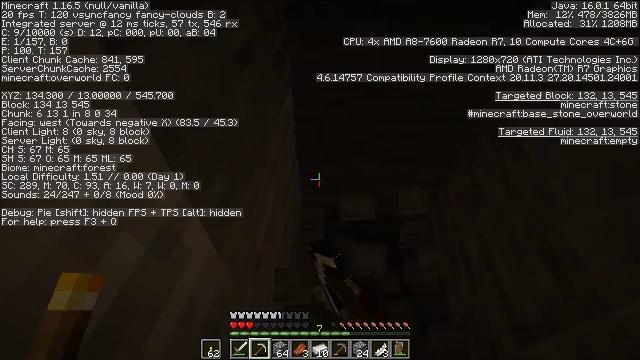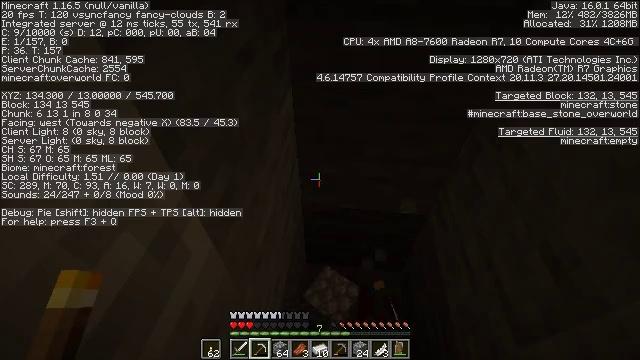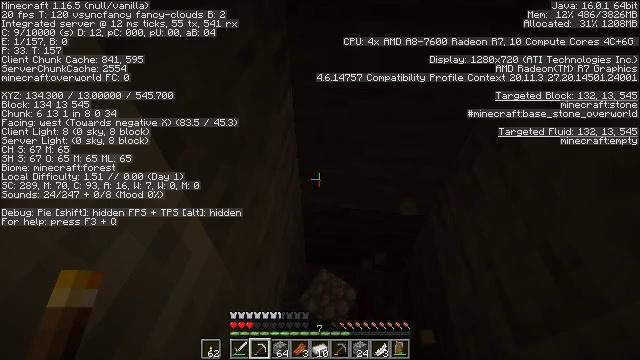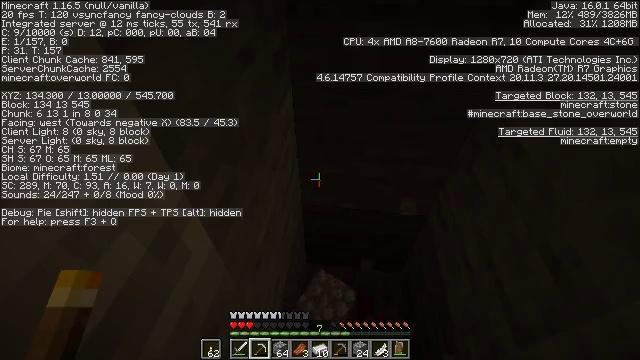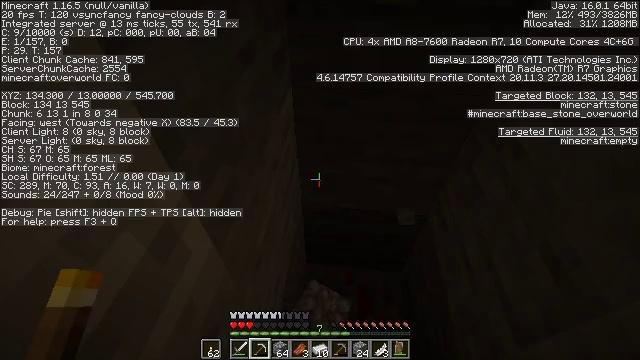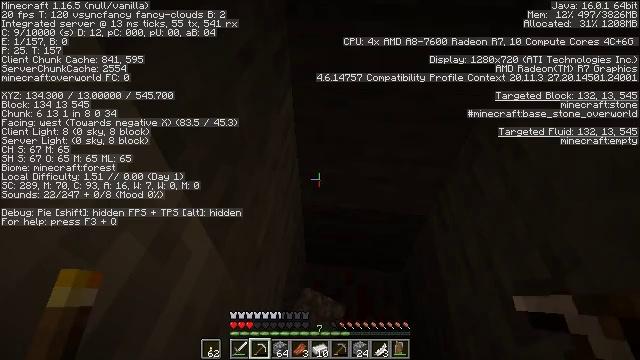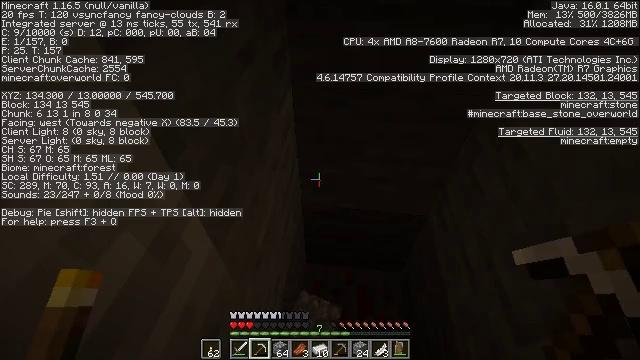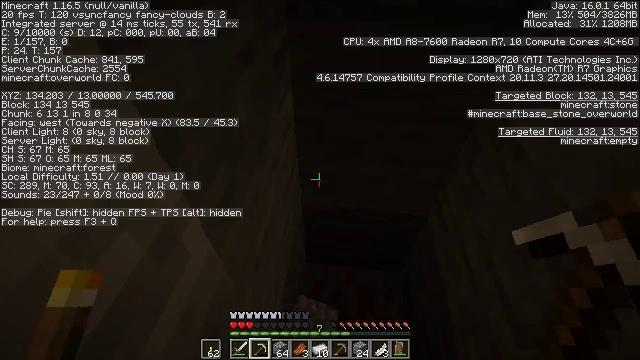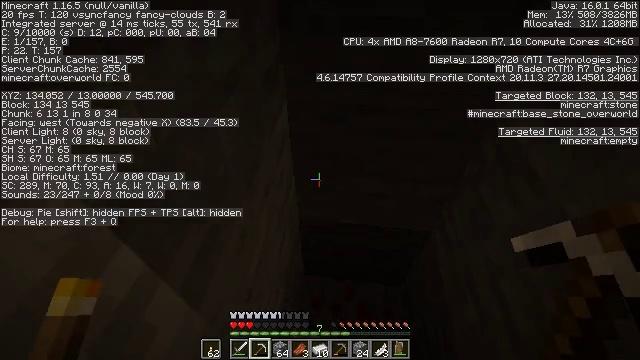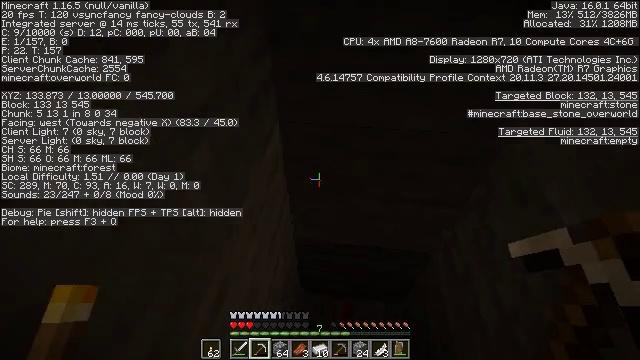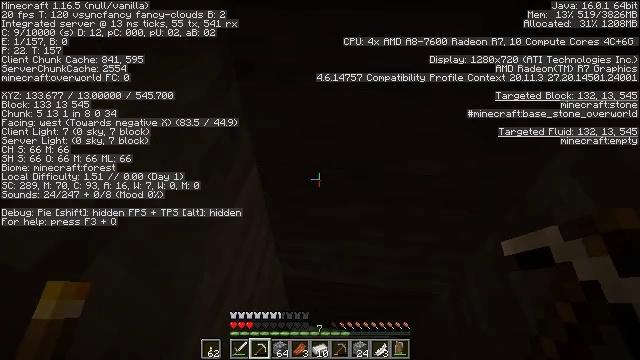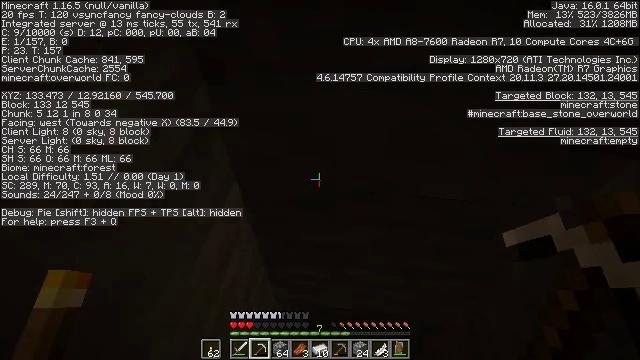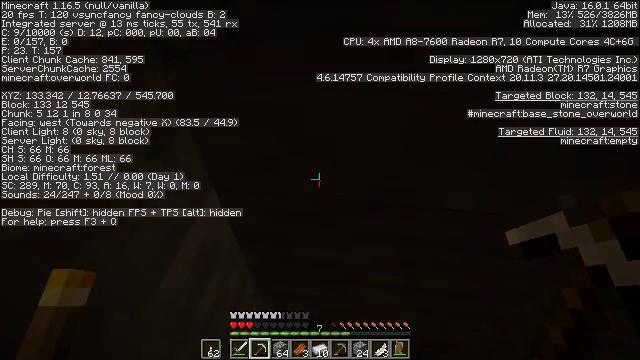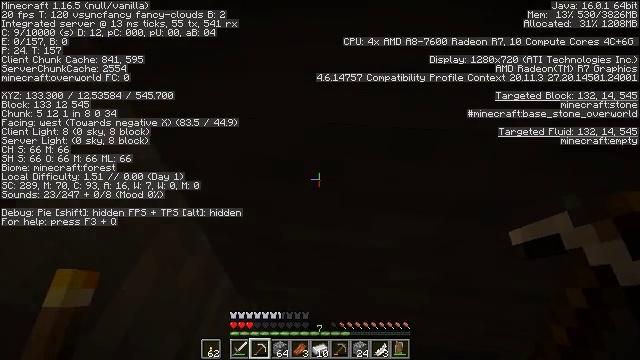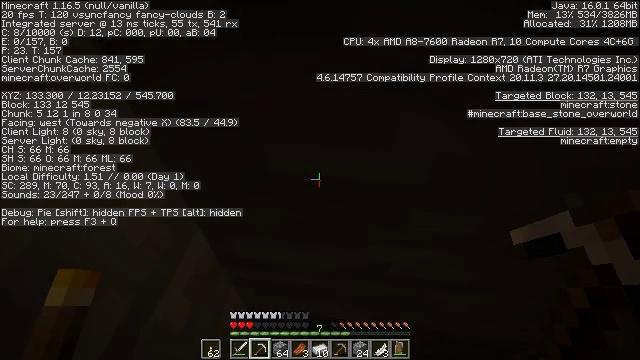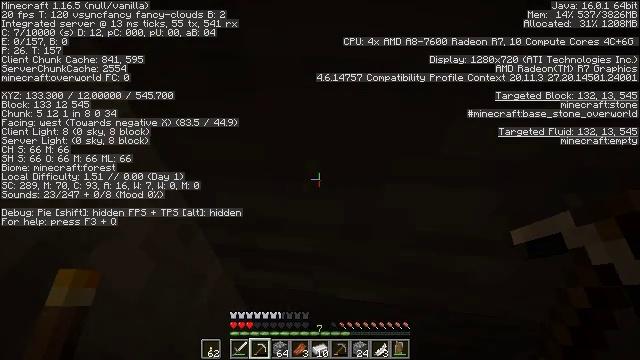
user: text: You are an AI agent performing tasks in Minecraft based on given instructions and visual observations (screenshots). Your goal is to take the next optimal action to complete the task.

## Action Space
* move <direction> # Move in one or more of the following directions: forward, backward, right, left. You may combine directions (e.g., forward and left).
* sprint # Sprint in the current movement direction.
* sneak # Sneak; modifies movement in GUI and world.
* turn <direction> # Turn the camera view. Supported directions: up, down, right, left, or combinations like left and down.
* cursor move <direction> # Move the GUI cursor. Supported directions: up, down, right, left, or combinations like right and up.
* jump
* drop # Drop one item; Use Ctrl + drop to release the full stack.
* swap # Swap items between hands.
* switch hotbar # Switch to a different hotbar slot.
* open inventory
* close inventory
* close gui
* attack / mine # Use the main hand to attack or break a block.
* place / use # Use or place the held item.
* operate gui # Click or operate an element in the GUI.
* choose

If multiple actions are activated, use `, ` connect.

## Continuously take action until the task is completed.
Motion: motion action
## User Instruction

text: Use a pickaxe to gather redstone ore.
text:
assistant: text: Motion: no_op
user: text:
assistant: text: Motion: no_op
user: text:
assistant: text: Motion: no_op
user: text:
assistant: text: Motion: no_op
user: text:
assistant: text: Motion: no_op
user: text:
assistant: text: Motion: no_op
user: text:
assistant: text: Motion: move forward
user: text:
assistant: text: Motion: move forward
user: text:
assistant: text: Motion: move forward
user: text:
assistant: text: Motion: move forward
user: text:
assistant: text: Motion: move forward
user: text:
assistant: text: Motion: move forward
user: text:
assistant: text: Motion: no_op
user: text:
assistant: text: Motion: no_op
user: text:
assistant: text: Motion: no_op
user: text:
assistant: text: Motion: no_op
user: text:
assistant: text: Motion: no_op
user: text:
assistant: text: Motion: no_op
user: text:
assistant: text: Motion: no_op
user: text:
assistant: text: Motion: no_op
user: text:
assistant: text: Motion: no_op
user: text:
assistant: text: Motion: no_op
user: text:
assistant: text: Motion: no_op
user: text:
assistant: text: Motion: move back
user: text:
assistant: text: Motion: move back
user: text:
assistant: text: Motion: move back
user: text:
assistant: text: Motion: move back, jump
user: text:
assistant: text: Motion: move back, jump
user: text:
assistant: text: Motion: move back, jump
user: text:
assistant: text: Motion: move back, jump